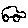
Label: car